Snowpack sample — Buffalo Mountain, Silverthorne, Colorado, USA (2/22/26, 2:02 PM MST)
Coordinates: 39.622, -106.113
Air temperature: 33 °F
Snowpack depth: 63 cm
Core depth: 30 cm
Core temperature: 26.6 °F
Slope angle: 11°, slope face: 116°
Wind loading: low
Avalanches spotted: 0
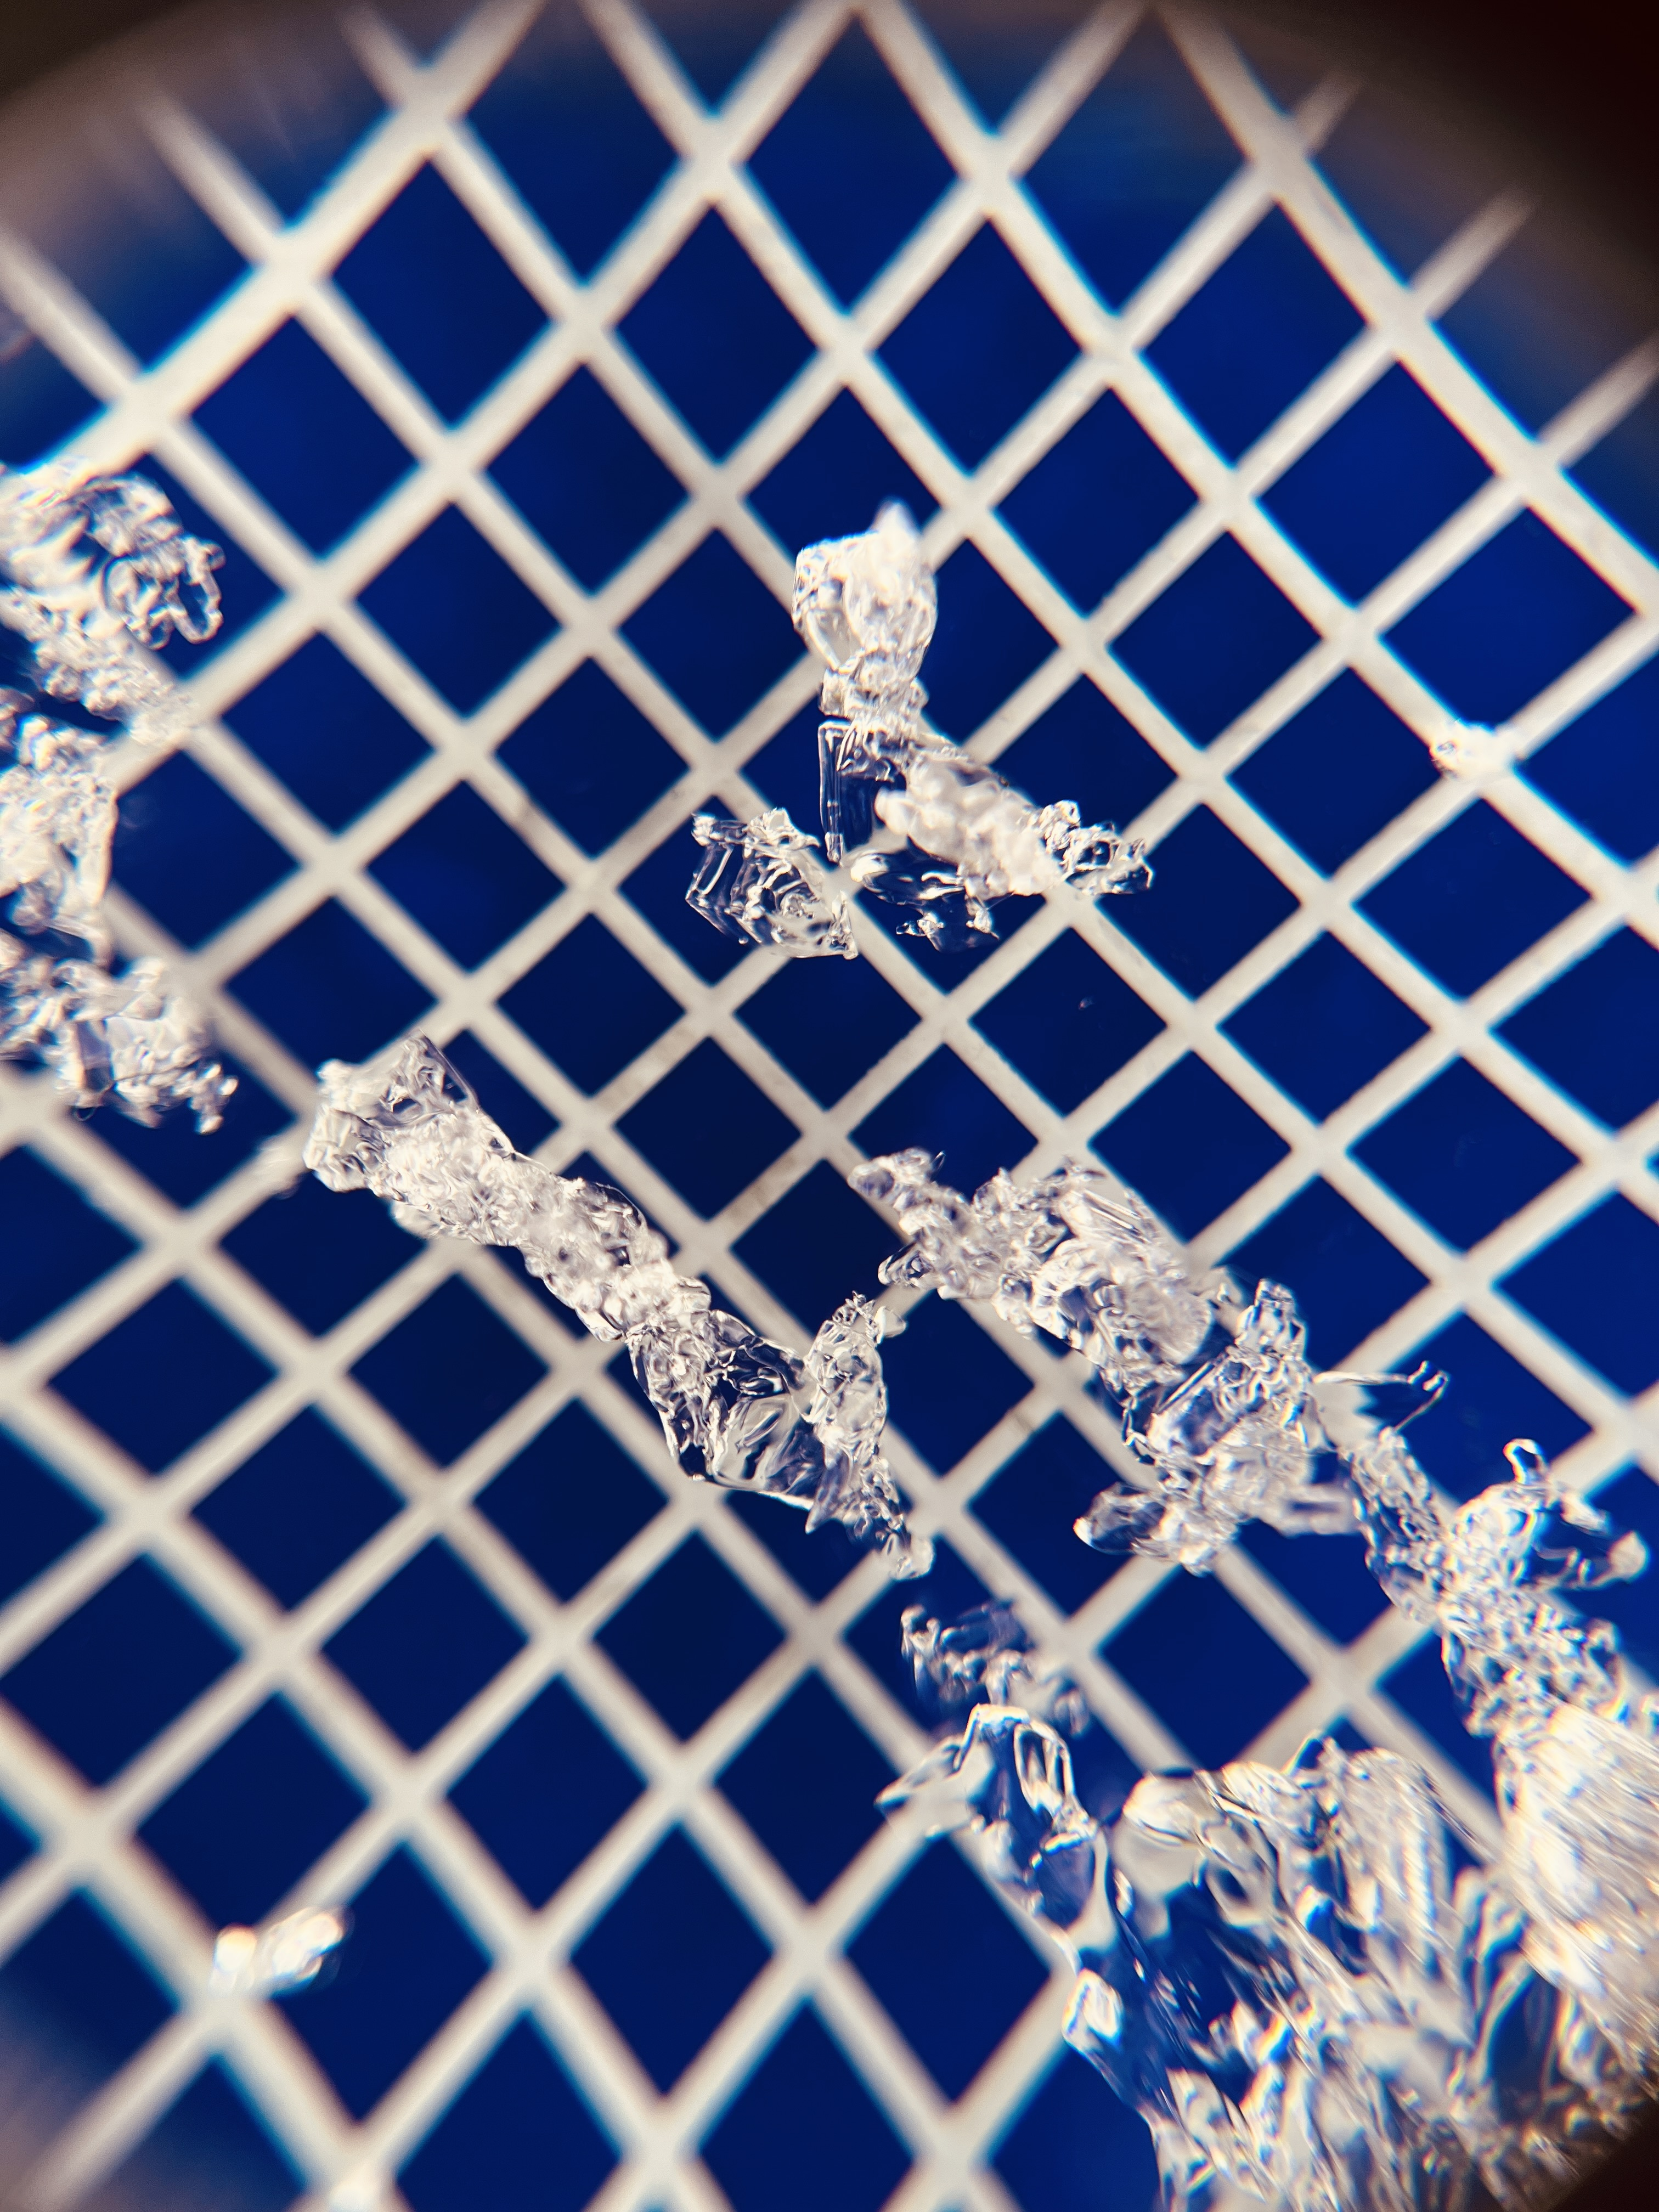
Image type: magnified_profile
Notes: In a firebreak similar to site 1, minimal wind loading with no spotted avalanches (not many faces in view though)